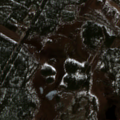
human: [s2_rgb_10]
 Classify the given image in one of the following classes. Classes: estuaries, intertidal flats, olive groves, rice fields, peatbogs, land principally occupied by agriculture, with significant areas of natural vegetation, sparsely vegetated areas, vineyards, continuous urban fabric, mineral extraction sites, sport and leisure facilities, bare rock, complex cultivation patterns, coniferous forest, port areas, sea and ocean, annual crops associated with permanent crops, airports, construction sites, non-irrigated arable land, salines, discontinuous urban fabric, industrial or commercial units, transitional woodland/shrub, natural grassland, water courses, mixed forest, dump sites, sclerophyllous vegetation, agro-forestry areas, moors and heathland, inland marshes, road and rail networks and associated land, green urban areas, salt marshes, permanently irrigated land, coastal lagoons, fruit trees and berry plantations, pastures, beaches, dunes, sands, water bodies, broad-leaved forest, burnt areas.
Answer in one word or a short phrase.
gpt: coniferous forest, mixed forest, transitional woodland/shrub, peatbogs